Interaction volume radius: 5 \u00c5
Interaction volume height: 10 \u00c5
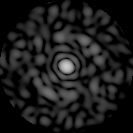
Disorder parameter: 0.8507